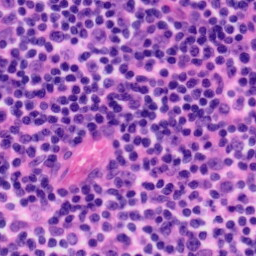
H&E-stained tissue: Tonsil